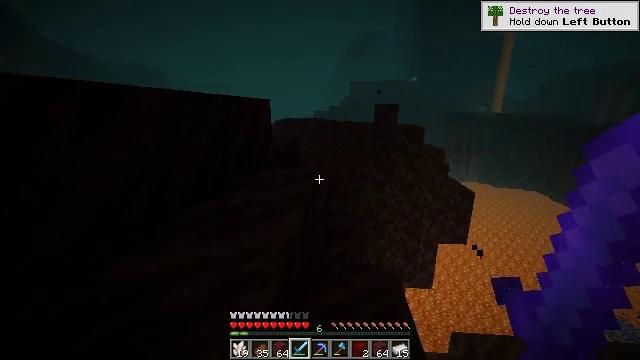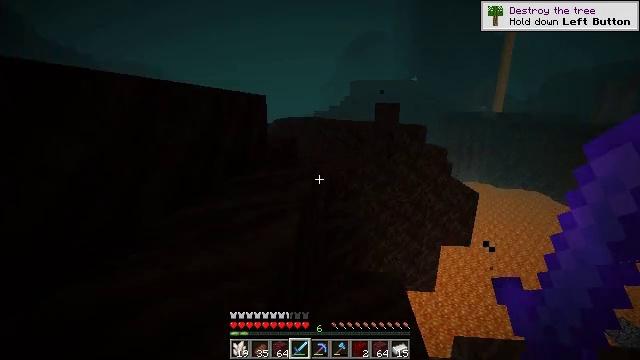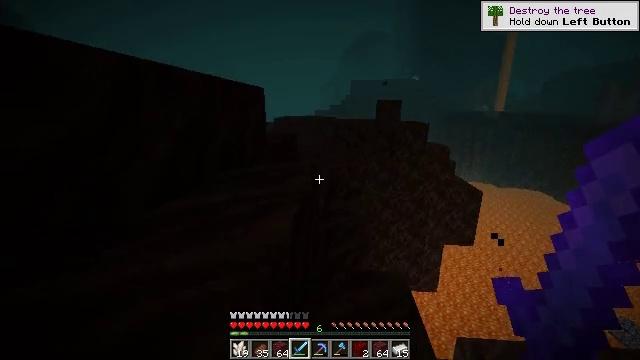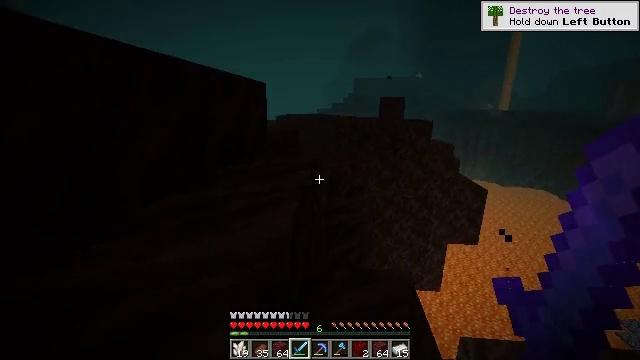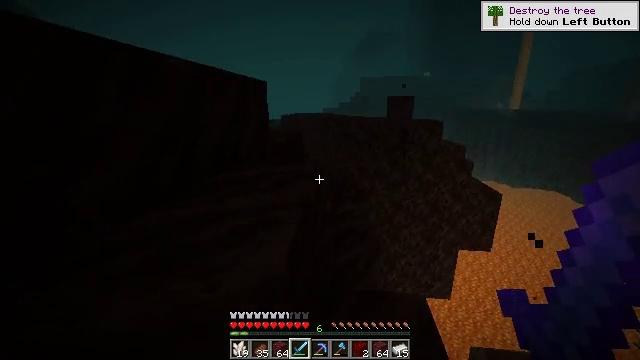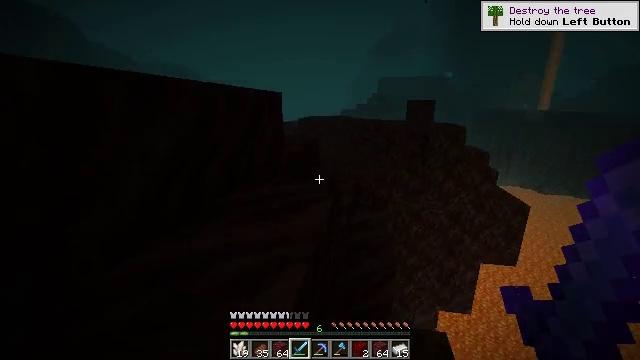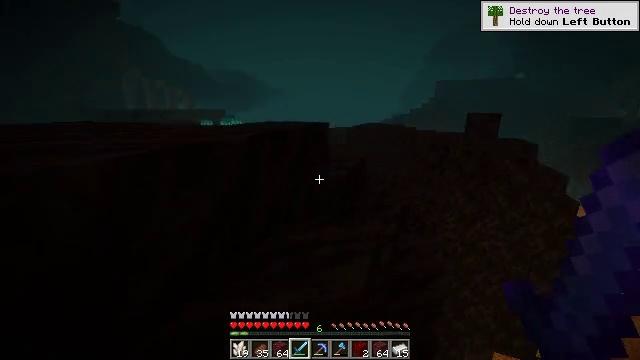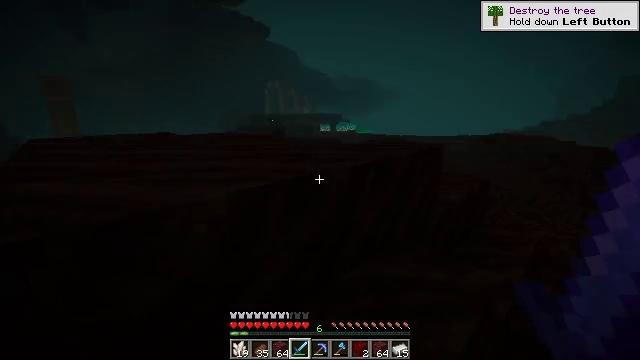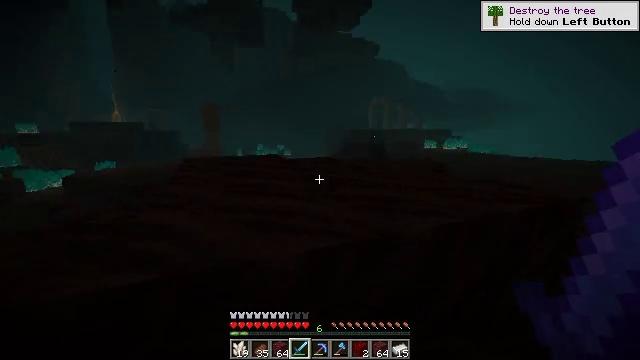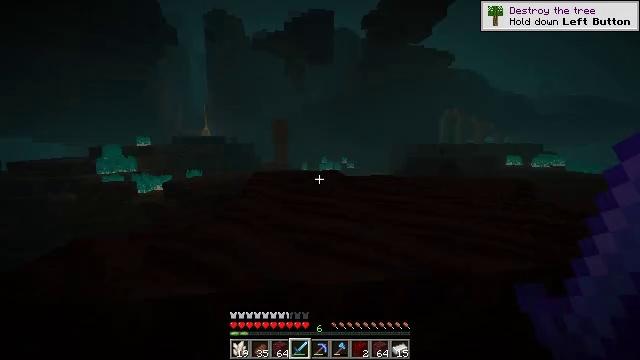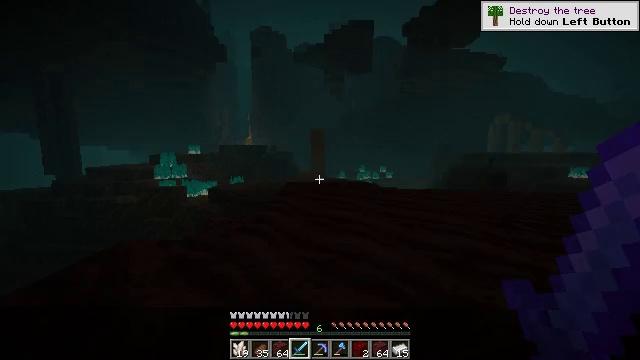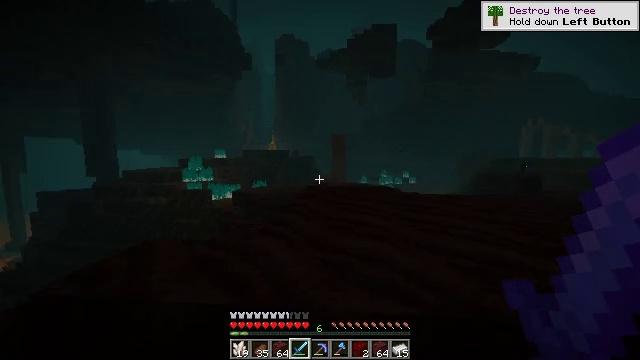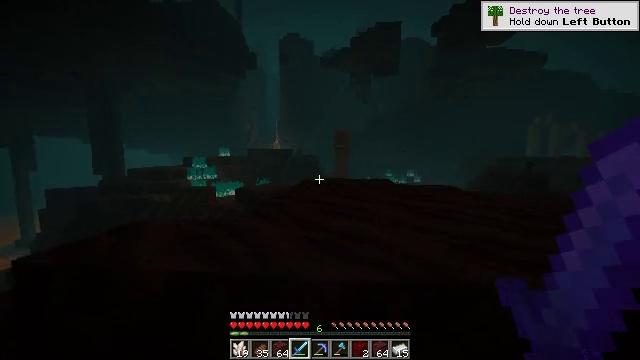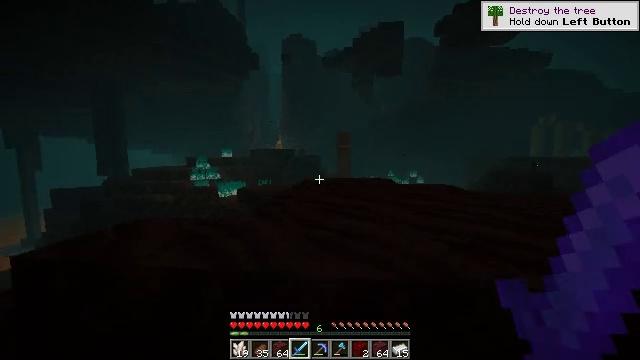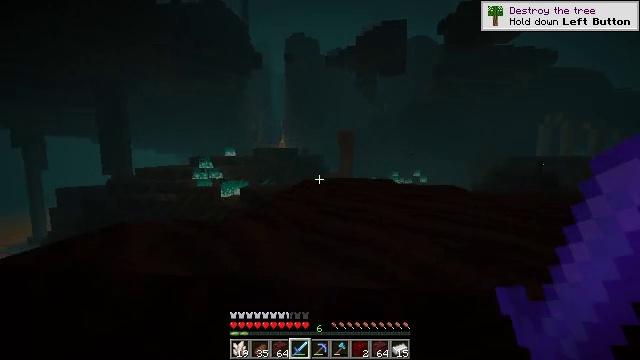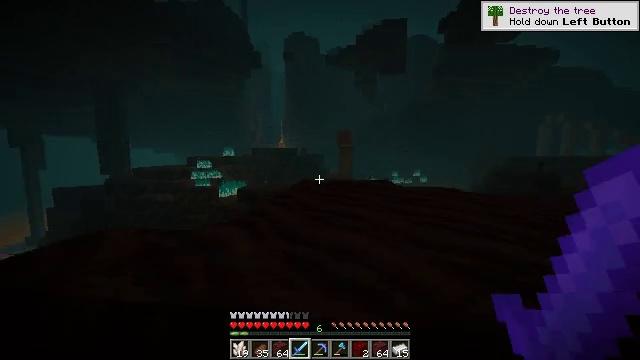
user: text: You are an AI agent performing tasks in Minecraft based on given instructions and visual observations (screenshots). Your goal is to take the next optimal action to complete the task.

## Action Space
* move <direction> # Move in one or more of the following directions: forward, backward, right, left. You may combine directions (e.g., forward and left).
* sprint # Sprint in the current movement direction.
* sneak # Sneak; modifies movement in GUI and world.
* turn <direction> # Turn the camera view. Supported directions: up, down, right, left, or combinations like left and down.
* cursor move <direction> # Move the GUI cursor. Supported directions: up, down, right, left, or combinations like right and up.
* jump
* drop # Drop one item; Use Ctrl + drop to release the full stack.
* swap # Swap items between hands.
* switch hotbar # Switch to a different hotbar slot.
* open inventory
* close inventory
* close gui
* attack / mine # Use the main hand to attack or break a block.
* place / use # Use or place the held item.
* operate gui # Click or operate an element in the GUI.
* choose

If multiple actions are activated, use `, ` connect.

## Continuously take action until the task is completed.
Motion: motion action
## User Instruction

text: Break the bone block to gather material.
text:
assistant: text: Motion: move forward, jump
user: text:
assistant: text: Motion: move forward, jump
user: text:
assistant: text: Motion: move forward, jump
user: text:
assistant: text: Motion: move forward, turn left, jump
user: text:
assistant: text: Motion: move forward, turn left, jump
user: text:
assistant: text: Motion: move forward, turn left, jump
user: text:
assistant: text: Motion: turn left
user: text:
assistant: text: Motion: turn left and up
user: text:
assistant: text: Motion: turn left and up
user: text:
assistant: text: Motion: turn left and up
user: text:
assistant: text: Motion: turn left and up
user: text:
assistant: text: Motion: move forward, turn left
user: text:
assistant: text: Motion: move forward
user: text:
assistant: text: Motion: move forward
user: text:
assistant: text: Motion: move forward
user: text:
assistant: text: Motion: move forward, jump
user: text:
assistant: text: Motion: move forward, jump
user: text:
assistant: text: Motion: move forward, jump
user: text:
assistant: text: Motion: move forward, jump
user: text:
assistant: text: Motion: move forward, jump
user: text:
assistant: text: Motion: move forward, turn right and down, jump
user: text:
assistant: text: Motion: move forward, turn right and down, jump
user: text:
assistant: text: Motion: move forward, turn right and down, jump
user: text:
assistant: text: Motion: move forward, turn right and down, jump
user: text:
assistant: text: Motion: move forward, jump
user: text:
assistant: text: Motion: move forward, jump
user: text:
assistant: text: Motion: move forward, jump
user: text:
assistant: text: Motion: move forward, jump
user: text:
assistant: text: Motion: move forward, jump
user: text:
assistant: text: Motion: move forward